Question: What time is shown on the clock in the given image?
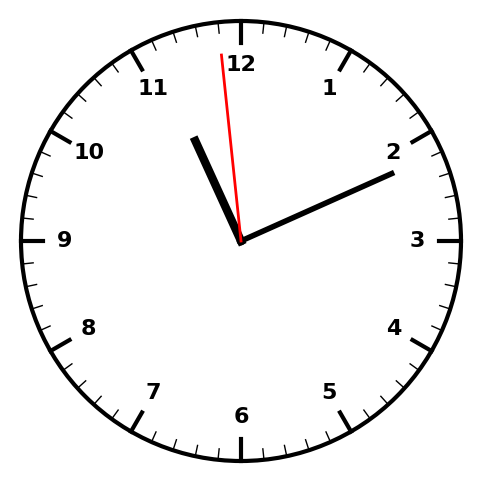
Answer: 11:10:59